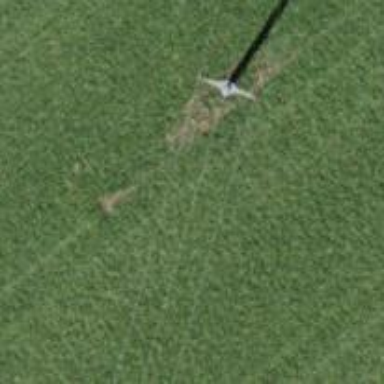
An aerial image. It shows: Concrete power pole.